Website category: jobs
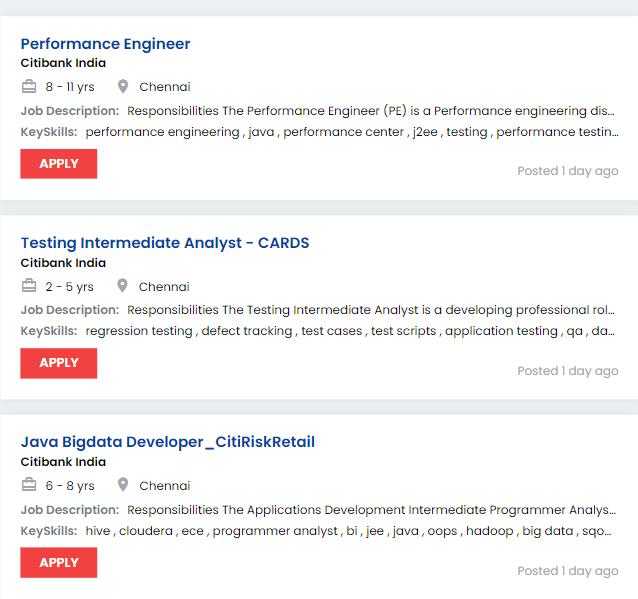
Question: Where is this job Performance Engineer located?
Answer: Chennai

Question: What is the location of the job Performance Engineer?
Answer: Chennai

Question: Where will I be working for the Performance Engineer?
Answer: Chennai

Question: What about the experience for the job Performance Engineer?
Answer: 8 - 11 yrs

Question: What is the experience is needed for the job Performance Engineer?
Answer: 8 - 11 yrs

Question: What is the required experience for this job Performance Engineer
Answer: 8 - 11 yrs

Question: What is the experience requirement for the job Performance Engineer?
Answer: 8 - 11 yrs

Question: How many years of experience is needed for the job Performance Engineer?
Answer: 8 - 11 yrs

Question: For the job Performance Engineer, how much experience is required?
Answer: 8 - 11 yrs

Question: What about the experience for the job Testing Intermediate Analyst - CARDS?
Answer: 2 - 5 yrs

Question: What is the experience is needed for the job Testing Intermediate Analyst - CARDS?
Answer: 2 - 5 yrs

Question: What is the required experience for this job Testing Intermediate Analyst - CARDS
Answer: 2 - 5 yrs

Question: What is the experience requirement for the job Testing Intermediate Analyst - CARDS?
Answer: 2 - 5 yrs

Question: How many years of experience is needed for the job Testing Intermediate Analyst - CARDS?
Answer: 2 - 5 yrs

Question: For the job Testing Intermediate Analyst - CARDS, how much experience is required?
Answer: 2 - 5 yrs

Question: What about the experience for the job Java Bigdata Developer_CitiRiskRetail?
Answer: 6 - 8 yrs

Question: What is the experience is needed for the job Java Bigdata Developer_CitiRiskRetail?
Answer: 6 - 8 yrs

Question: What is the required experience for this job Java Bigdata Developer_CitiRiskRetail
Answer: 6 - 8 yrs

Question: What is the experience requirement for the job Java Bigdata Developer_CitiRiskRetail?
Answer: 6 - 8 yrs

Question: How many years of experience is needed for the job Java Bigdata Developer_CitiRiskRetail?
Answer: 6 - 8 yrs

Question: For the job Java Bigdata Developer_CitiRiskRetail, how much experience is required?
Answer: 6 - 8 yrs

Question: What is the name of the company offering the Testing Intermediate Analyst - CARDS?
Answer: Citibank India

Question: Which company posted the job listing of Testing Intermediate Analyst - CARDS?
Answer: Citibank India

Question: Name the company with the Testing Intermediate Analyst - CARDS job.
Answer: Citibank India

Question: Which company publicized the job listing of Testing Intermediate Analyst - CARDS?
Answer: Citibank India

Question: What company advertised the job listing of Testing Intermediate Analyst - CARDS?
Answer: Citibank India

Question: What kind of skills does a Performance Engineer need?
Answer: performance engineering , java , performance center , j2ee , testing , performance testing , regression testing , jprofiler , load testing , performance engineer , appium , appdynamics , system architecture , project delivery

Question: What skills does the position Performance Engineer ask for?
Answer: performance engineering , java , performance center , j2ee , testing , performance testing , regression testing , jprofiler , load testing , performance engineer , appium , appdynamics , system architecture , project delivery

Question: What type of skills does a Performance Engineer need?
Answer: performance engineering , java , performance center , j2ee , testing , performance testing , regression testing , jprofiler , load testing , performance engineer , appium , appdynamics , system architecture , project delivery

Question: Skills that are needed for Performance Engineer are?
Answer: performance engineering , java , performance center , j2ee , testing , performance testing , regression testing , jprofiler , load testing , performance engineer , appium , appdynamics , system architecture , project delivery

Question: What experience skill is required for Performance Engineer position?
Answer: performance engineering , java , performance center , j2ee , testing , performance testing , regression testing , jprofiler , load testing , performance engineer , appium , appdynamics , system architecture , project delivery

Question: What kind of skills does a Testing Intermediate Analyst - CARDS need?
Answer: regression testing , defect tracking , test cases , test scripts , application testing , qa , database , test strategy , user acceptance testing , software quality assurance , testing , uat , sdlc

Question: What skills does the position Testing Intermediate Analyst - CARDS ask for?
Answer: regression testing , defect tracking , test cases , test scripts , application testing , qa , database , test strategy , user acceptance testing , software quality assurance , testing , uat , sdlc

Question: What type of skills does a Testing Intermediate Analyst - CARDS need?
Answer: regression testing , defect tracking , test cases , test scripts , application testing , qa , database , test strategy , user acceptance testing , software quality assurance , testing , uat , sdlc

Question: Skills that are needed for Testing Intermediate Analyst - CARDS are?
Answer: regression testing , defect tracking , test cases , test scripts , application testing , qa , database , test strategy , user acceptance testing , software quality assurance , testing , uat , sdlc

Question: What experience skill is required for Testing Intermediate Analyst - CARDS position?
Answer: regression testing , defect tracking , test cases , test scripts , application testing , qa , database , test strategy , user acceptance testing , software quality assurance , testing , uat , sdlc

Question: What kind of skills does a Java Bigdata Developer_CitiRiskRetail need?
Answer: hive , cloudera , ece , programmer analyst , bi , jee , java , oops , hadoop , big data , sqoop , unix

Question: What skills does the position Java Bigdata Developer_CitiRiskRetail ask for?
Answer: hive , cloudera , ece , programmer analyst , bi , jee , java , oops , hadoop , big data , sqoop , unix

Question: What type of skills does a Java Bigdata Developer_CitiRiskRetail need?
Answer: hive , cloudera , ece , programmer analyst , bi , jee , java , oops , hadoop , big data , sqoop , unix

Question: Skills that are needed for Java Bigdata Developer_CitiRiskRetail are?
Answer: hive , cloudera , ece , programmer analyst , bi , jee , java , oops , hadoop , big data , sqoop , unix

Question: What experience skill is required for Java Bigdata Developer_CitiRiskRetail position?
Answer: hive , cloudera , ece , programmer analyst , bi , jee , java , oops , hadoop , big data , sqoop , unix